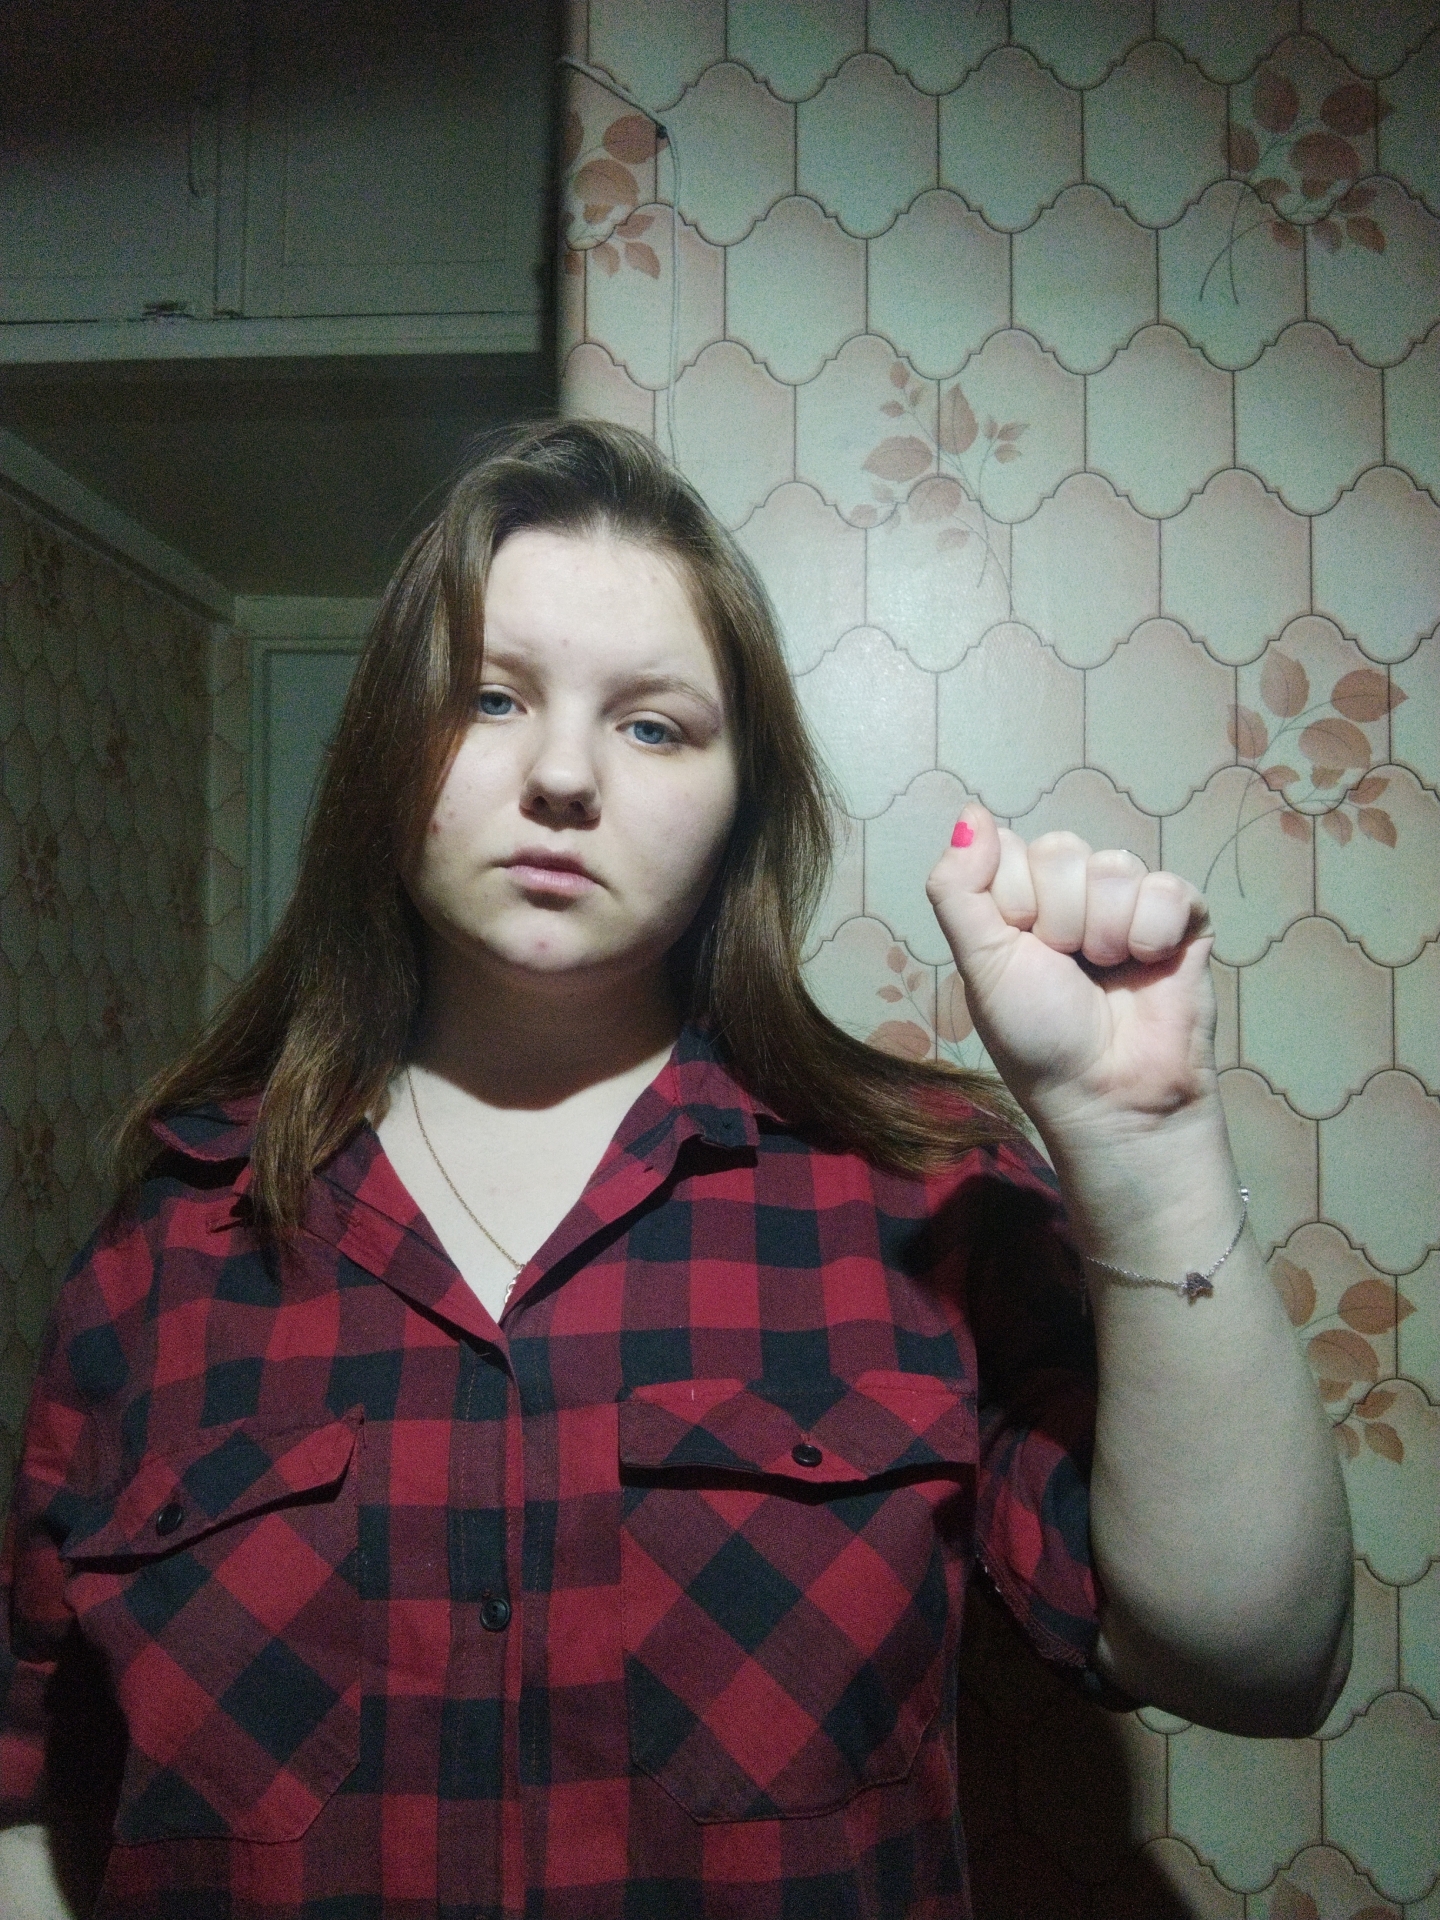
Label: noise